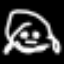
Label: frog